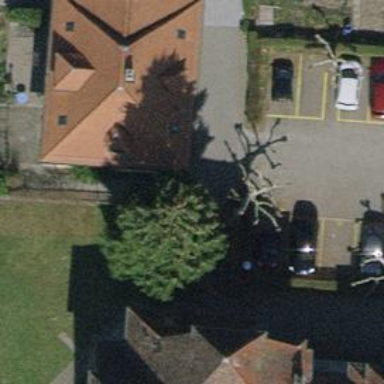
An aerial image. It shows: Apartment building with hipped roof.